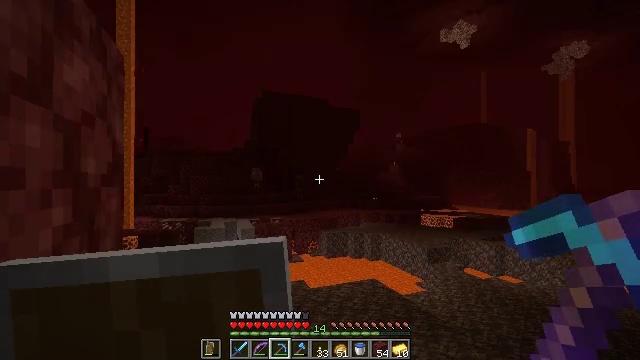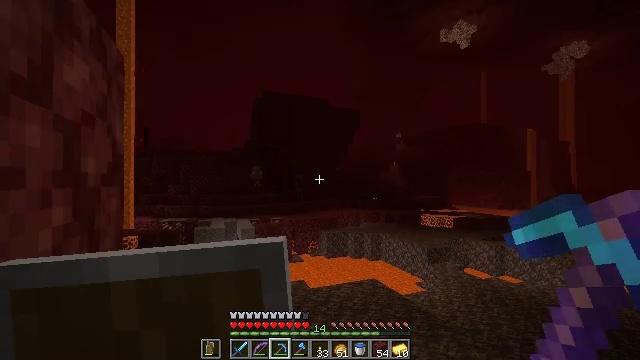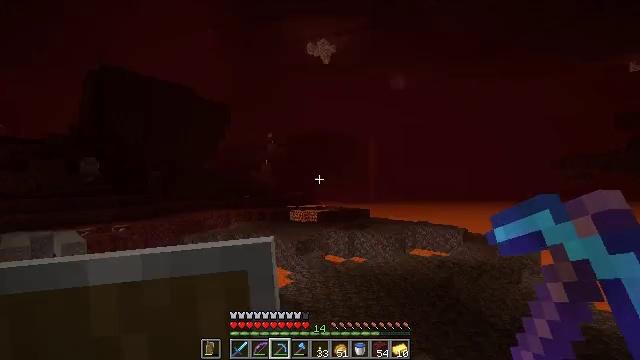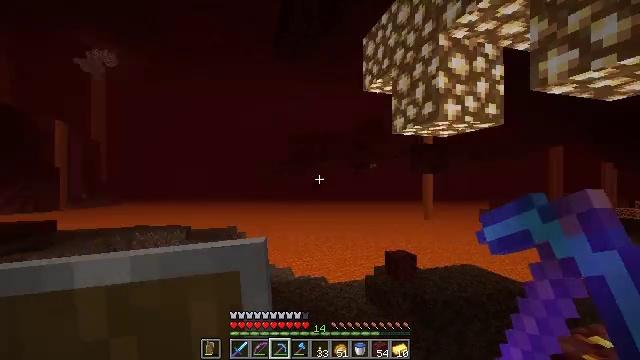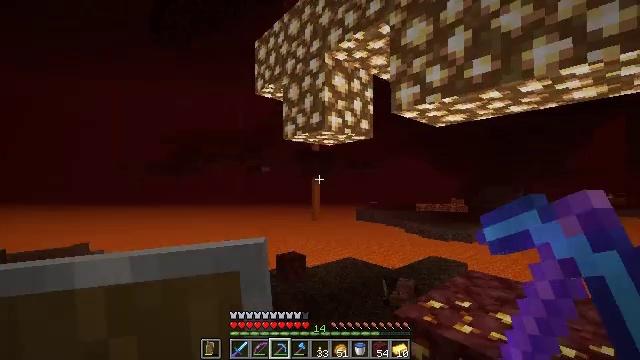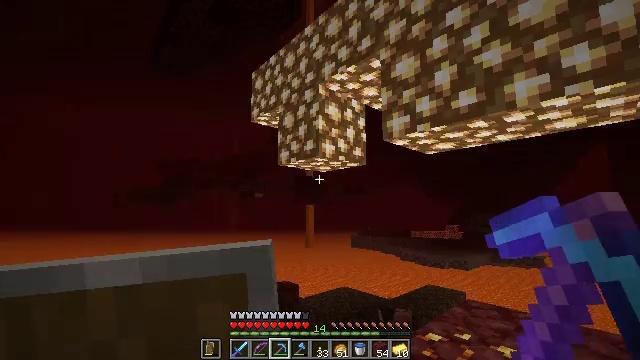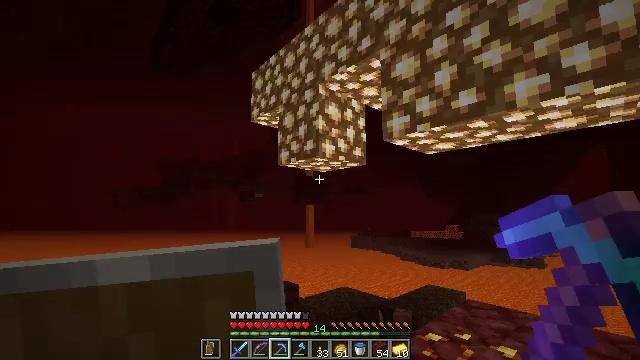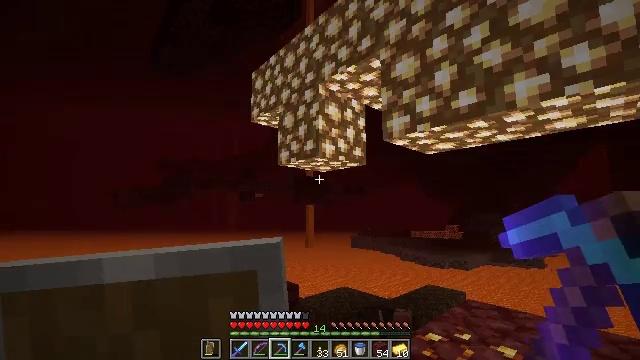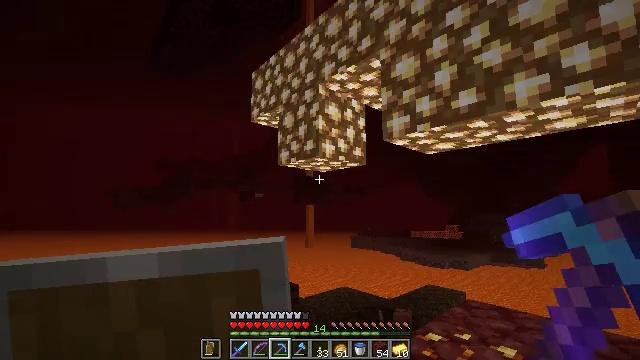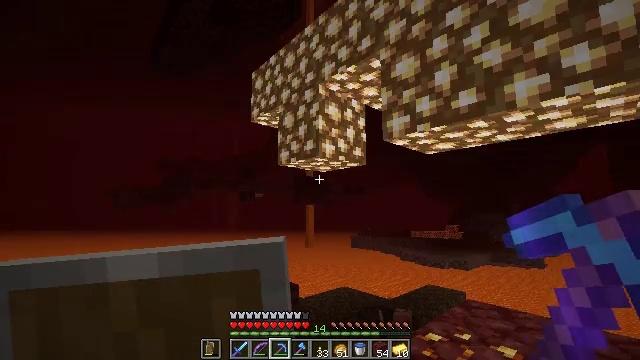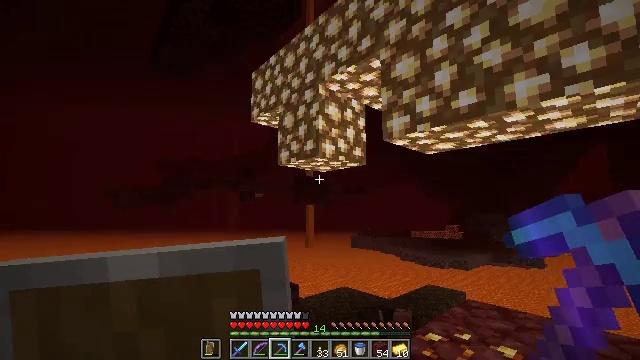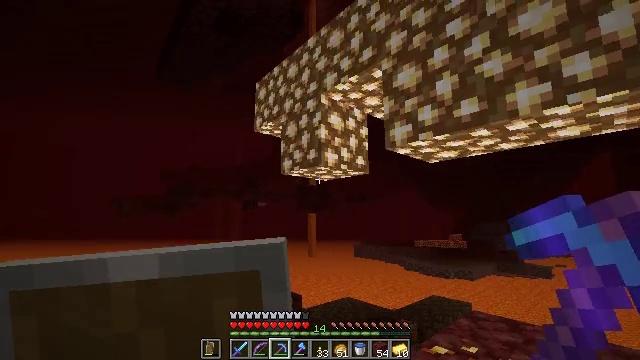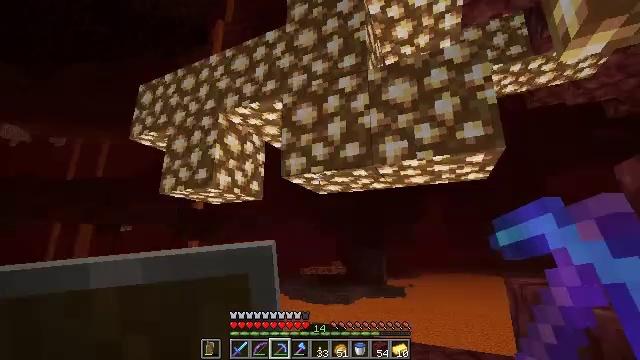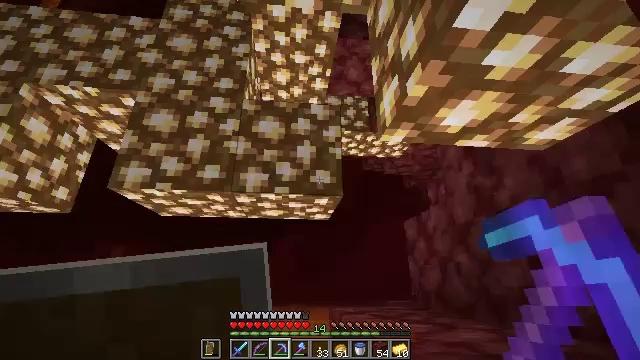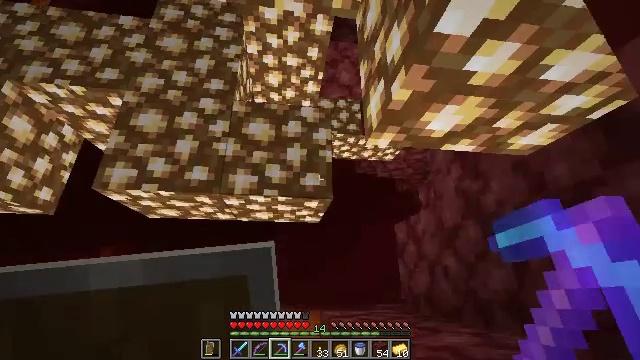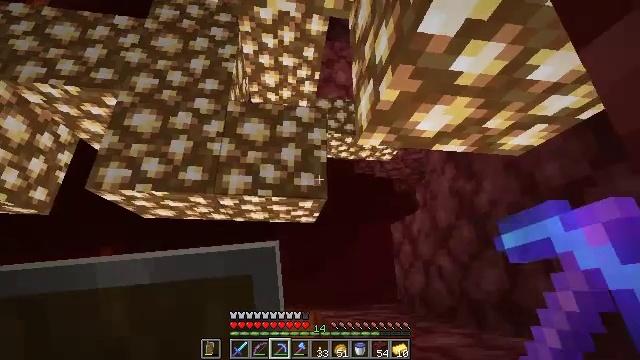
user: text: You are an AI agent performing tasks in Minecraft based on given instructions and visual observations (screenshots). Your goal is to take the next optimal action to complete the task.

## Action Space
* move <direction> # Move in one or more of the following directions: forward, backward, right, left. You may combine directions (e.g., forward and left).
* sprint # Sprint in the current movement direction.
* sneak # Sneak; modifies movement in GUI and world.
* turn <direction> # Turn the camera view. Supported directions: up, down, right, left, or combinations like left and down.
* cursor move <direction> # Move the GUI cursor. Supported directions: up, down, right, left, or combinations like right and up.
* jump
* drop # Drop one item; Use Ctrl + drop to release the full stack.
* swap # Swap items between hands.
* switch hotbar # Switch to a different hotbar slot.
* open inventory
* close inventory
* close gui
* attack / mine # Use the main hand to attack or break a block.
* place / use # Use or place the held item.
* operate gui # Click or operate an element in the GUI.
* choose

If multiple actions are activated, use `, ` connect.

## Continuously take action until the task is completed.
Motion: motion action
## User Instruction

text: Collect glowstone blocks for lighting.
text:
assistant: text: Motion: sneak
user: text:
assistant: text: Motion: sneak, turn right
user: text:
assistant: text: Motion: sneak, turn right
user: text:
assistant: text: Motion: sneak, turn right
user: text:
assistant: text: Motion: sneak, turn right and up
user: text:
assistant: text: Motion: sneak
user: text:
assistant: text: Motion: sneak
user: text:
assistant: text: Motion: sneak
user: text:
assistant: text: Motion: sneak
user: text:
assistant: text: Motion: sneak
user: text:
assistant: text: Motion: sneak, turn up
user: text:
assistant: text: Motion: move right, sneak, turn right and up
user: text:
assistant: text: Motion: move right, sneak, turn right and up
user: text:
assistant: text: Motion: move right, sneak, turn right
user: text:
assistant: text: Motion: move right, sneak
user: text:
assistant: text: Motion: move forward, sneak, turn left and up
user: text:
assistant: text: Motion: move forward, sneak, turn left and up
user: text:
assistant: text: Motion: move forward, sneak, turn right and up
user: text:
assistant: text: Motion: move forward and move right, sneak, turn right and up
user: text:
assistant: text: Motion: move forward and move right, sneak, turn right
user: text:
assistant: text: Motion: move right, sneak
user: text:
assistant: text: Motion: move right, sneak
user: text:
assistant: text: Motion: move left, sneak, turn right and up
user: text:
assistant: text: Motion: move left, sneak, turn right and up
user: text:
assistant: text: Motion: move left, sneak, turn right, attack / mine
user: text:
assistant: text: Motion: move left, sneak, turn right, attack / mine
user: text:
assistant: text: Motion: move left, sneak, turn right and down, attack / mine
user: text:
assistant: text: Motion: move left, sneak, attack / mine
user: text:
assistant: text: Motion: move left, sneak, attack / mine
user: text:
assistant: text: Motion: move left, sneak, turn right, attack / mine